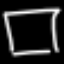
Label: square